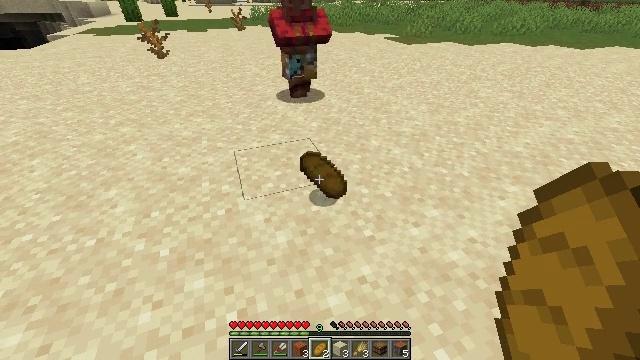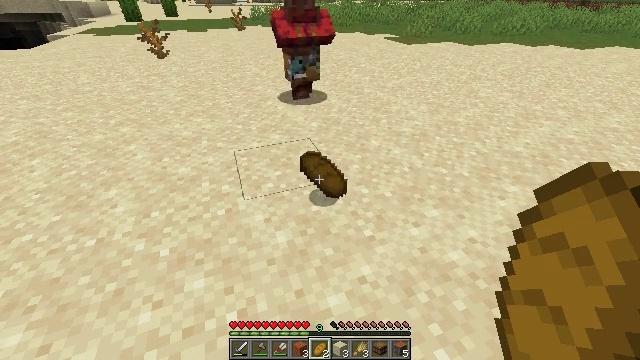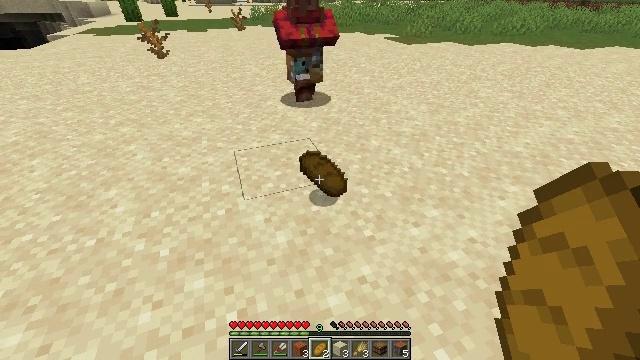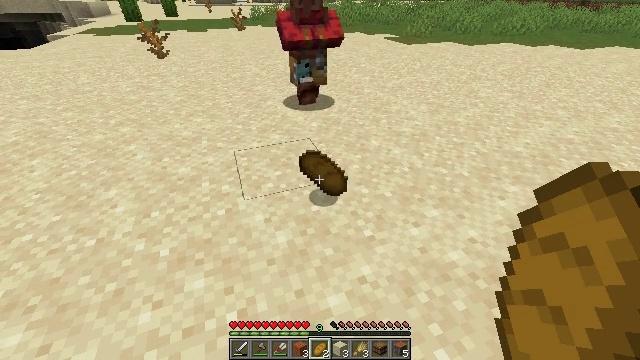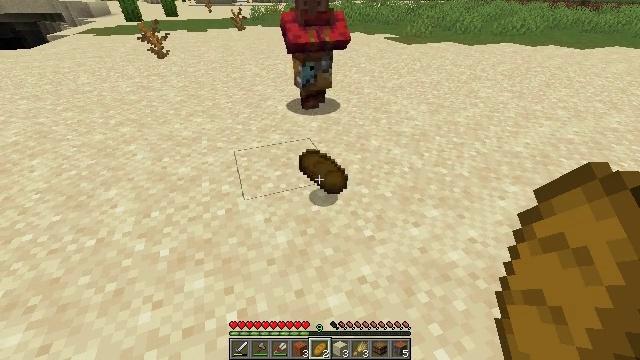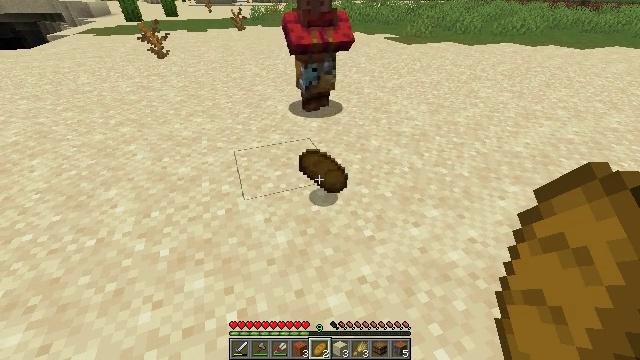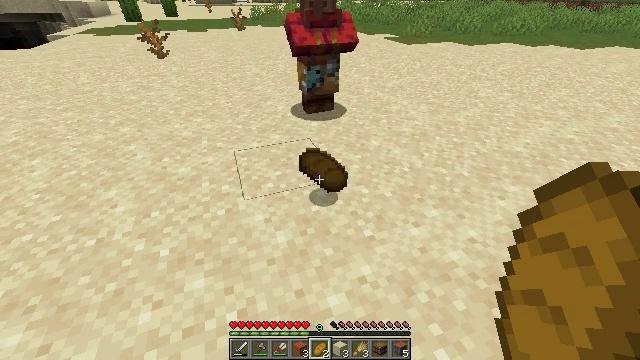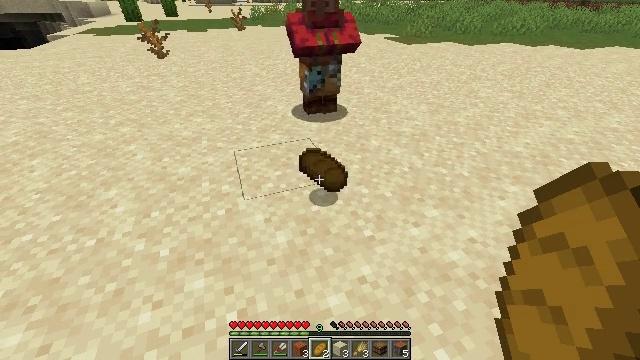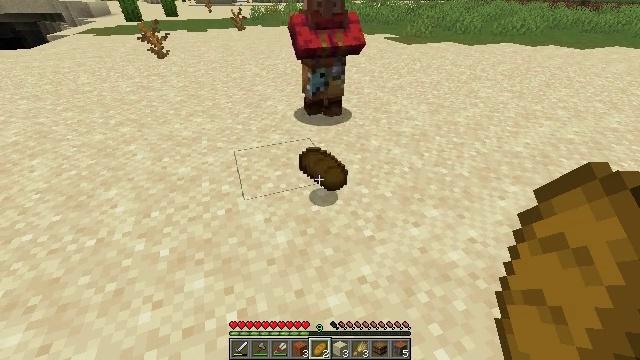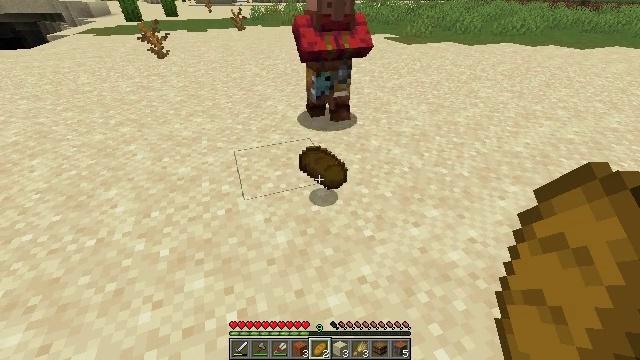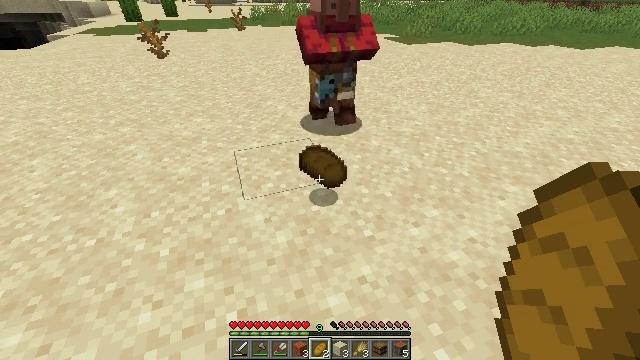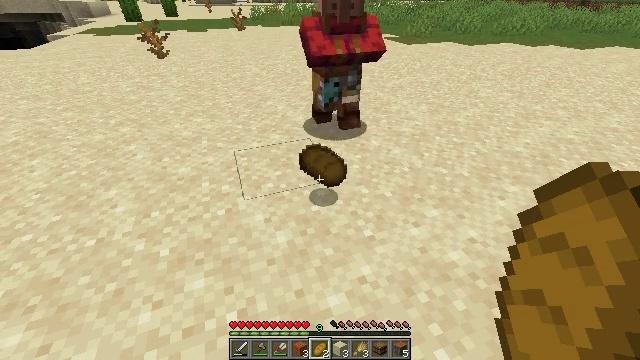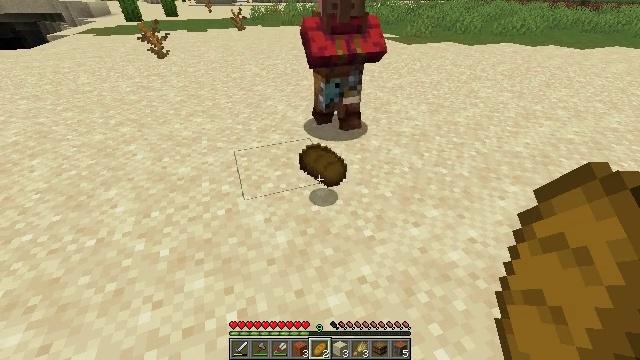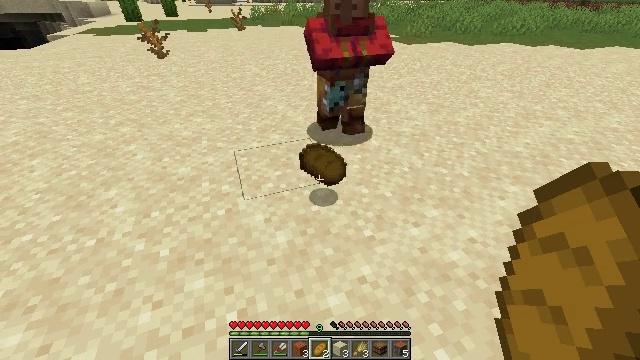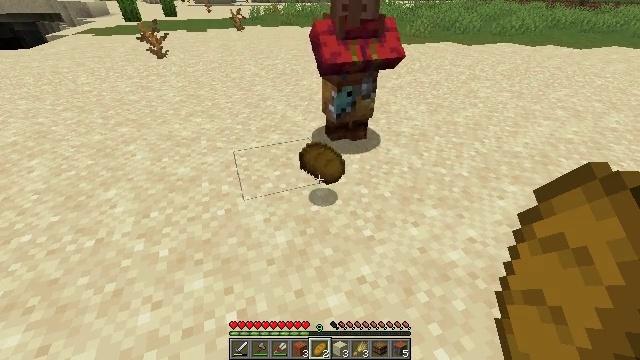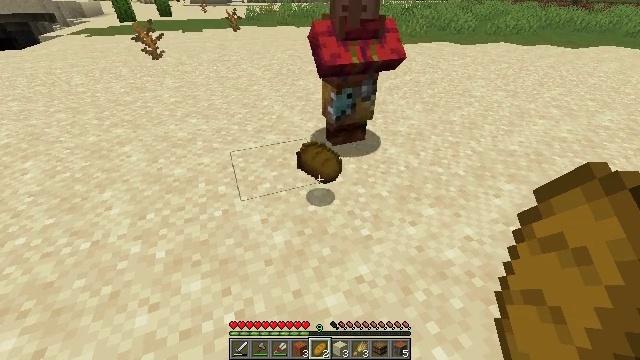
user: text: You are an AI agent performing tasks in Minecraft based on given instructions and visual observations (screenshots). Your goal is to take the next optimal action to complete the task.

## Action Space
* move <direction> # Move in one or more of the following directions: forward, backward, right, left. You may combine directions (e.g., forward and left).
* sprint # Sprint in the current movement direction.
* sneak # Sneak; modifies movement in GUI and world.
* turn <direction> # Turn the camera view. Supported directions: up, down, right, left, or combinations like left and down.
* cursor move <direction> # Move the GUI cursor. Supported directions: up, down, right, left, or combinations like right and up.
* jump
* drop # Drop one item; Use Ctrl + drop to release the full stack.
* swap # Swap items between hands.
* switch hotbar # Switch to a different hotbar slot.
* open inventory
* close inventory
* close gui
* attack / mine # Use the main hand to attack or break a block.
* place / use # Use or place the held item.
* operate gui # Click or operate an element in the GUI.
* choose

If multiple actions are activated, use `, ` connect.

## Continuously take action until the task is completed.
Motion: motion action
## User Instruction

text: Remove a bread from the inventory.
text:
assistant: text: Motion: no_op
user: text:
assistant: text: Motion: no_op
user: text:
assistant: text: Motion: no_op
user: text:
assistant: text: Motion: no_op
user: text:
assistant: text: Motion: no_op
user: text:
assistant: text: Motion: no_op
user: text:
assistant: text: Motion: no_op
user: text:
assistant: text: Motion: no_op
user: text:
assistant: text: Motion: no_op
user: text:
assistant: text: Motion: no_op
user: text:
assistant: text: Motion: no_op
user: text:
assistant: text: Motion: no_op
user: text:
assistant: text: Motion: no_op
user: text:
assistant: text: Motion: no_op
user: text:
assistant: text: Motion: no_op
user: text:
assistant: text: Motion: turn right
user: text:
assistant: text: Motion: turn right
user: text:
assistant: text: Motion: no_op
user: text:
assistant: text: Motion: no_op
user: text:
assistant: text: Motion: no_op
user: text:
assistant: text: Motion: no_op
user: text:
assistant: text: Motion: no_op
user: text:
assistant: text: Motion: no_op
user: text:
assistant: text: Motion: no_op
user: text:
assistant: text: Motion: no_op
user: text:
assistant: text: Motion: no_op
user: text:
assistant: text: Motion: turn right
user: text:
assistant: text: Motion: turn right
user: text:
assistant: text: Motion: turn right
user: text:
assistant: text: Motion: turn right